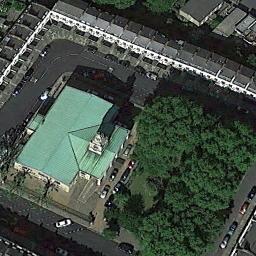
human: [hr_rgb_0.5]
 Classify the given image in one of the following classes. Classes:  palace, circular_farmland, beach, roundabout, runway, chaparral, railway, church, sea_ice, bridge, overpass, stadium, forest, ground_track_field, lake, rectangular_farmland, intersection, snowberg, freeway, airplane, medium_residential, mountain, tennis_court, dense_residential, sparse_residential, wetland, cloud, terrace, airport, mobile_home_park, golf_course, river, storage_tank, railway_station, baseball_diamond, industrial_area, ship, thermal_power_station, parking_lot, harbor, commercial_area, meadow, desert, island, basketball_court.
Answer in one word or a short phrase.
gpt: church